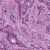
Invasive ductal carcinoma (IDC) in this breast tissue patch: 1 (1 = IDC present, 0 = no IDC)